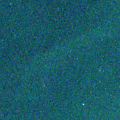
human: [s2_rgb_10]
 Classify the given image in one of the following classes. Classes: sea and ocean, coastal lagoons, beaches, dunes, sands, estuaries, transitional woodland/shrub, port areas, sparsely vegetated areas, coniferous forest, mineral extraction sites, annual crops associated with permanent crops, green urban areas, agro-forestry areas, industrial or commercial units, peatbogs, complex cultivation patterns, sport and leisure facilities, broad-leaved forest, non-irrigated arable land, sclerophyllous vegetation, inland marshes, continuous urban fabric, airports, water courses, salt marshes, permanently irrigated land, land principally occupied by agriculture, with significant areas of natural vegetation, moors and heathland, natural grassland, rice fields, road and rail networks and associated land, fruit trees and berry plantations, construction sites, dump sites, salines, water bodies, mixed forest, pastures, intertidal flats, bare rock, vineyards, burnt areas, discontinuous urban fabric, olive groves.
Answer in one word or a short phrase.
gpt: sea and ocean